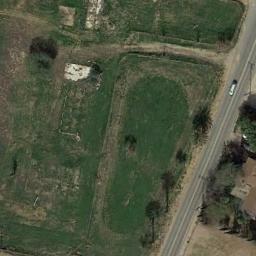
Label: meadow